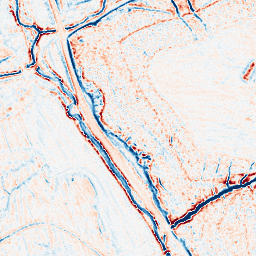
Category: edge_preserving
Decomposition family: bilateral
Decomposition parameters: d: 9
sigma_color: 150
sigma_space: 75
Upsampling method: quadratic
Upsampling parameters: scale: 4
Upsampling scale: 4